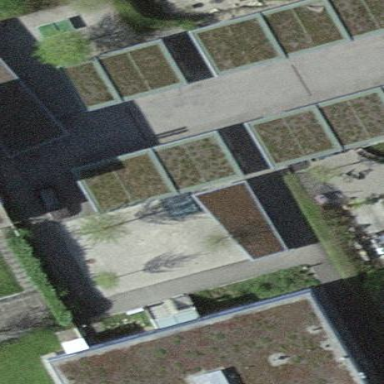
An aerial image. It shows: Group of garages.